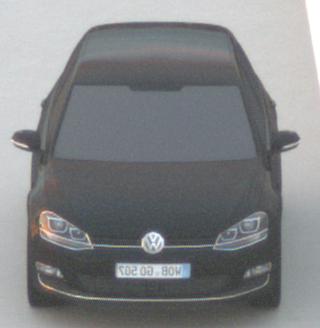
Make: VW
Model: Golf 1.2 TSI BMT
Detailed model: Golf (VII)
Model produced from: 2012/11
Model produced until: 2014/05
Doors: 3
Color: black
Road condition: dry road
Daytime: sunrise or sunset
Contrast: medium contrast